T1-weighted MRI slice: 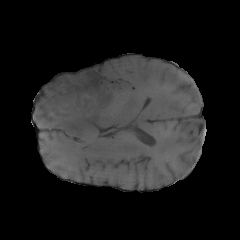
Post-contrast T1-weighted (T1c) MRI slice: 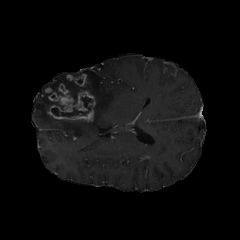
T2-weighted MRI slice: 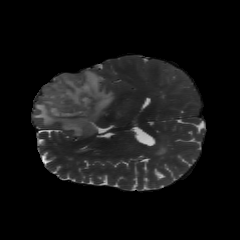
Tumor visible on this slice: yes